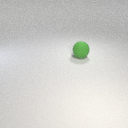
large green rubber sphere